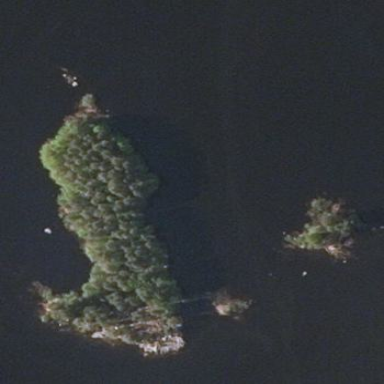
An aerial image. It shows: Islet surrounded by woodland.